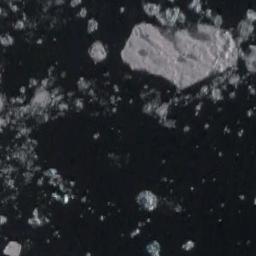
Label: sea_ice